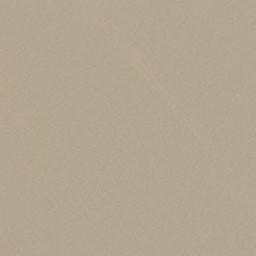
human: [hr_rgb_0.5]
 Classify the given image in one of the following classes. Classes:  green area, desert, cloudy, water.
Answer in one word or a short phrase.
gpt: desert